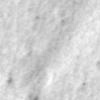
Label: no_change